Field crop: tomato
Growth stage: 1
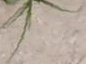
Species: cyperus